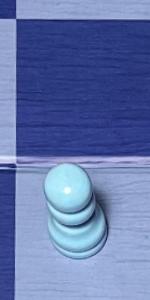
Label: Pawn_White